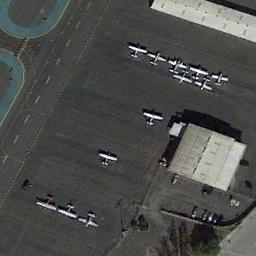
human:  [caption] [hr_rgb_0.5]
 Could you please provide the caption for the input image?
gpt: Many planes are parked on the open space between the buildings and the runway .

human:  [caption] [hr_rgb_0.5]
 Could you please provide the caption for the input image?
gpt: Some planes parked in lines on the open area and a building beside .

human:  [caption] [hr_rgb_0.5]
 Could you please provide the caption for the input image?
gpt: Twelve aircraft and fewer than ten vehicles were parked in the open space around the building .

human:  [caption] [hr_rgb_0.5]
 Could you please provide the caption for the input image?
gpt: Several planes of different sizes are parked in a clearing, With many buildings next to the plane .

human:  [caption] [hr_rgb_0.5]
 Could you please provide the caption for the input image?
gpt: Twelve planes are in the parking lot next to the buildings .